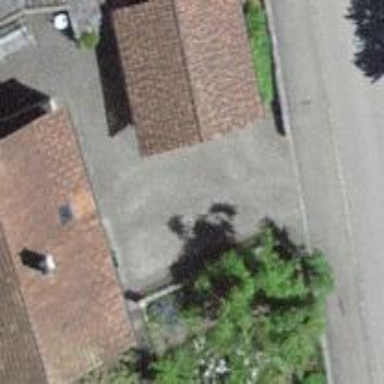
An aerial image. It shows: Garage.